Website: crate-barrel
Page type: review-order
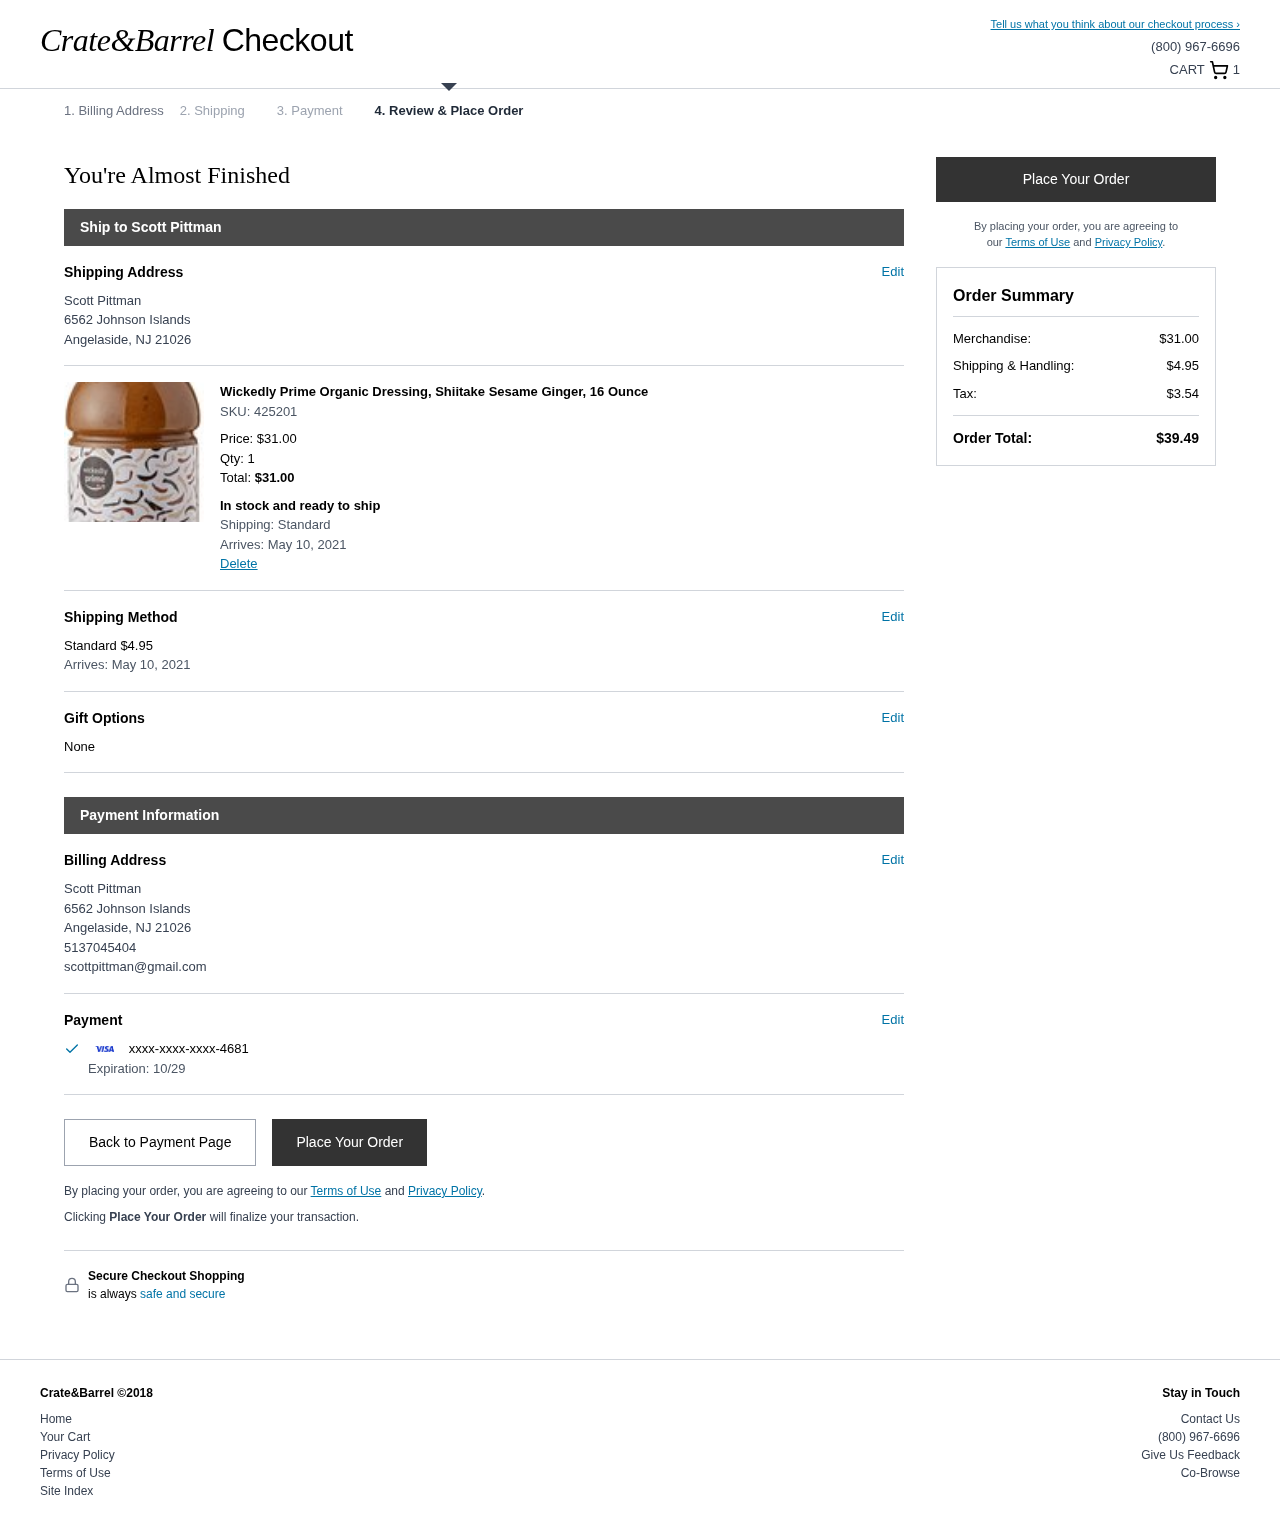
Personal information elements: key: PII_CARD_EXPIRY
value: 10/29
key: PII_CARD_LAST4
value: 4681
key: PII_EMAIL
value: scottpittman@gmail.com
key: PII_FULLNAME
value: Scott Pittman
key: PII_PHONE
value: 5137045404
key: PII_STREET
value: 6562 Johnson Islands
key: PII_FULLNAME2
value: Scott Pittman
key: PII_CITY2
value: Angelaside
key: PII_STATE_ABBR2
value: NJ
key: PII_POSTCODE
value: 21026
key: PII_POSTCODE_FULL
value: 21026
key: PII_POSTCODE_NUMERIC
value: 21026
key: PII_FULLNAME3
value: Scott Pittman
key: PII_CITY3
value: Angelaside
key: PII_STATE_ABBR3
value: NJ
Product elements: key: PRODUCT1_NAME
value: Wickedly Prime Organic Dressing, Shiitake Sesame Ginger, 16 Ounce
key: PRODUCT1_PRICE
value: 31
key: PRODUCT1_QUANTITY
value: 1
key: PRODUCT1_SKU
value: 425201
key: PRODUCT1_TOTAL
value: $31.00
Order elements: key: ORDER_NUM_ITEMS
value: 1
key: ORDER_DELIVERY_DATE
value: May 10, 2021
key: ORDER_SHIPPING_COST
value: $4.95
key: ORDER_DELIVERY_DATE2
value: May 10, 2021
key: ORDER_SUBTOTAL
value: $31.00
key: ORDER_SHIPPING_COST2
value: $4.95
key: ORDER_TAX
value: $3.54
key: ORDER_TOTAL
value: $39.49